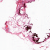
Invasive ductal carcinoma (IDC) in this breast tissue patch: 0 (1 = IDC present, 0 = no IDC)